Interaction volume radius: 5 \u00c5
Interaction volume height: 25 \u00c5
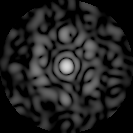
Disorder parameter: 0.7476